Interaction volume radius: 10 \u00c5
Interaction volume height: 10 \u00c5
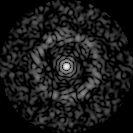
Disorder parameter: 0.8442